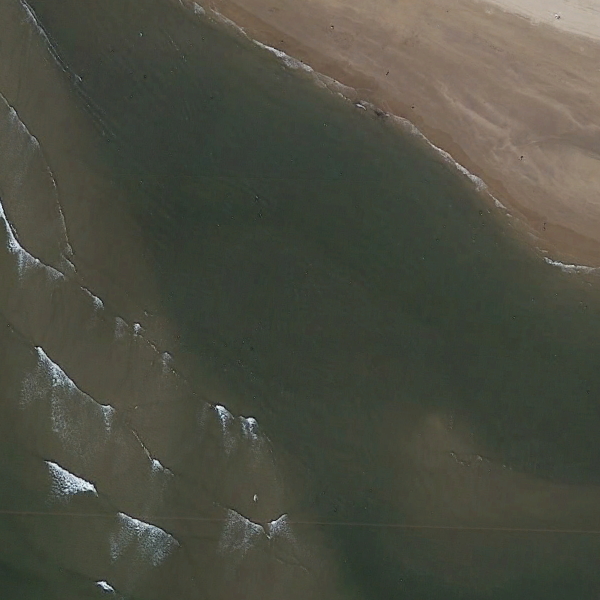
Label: Beach